Question: In my app, I have a searchview that displays search suggestions. I want the dropdown/spinner and text to be a particular color. Currently the only change I've been able to make is the text color of the inputted text via the following:
'''
<style name="MyApp.AutoCompleteTextView" parent="Widget.AppCompat.Light.AutoCompleteTextView">
<item name="android:textColor">@color/white</item>
<item name="android:textCursorDrawable">@null</item>
<item name="android:background">@color/myBackgroundColor</item>
</style>
'''
The app currently displays the searchview results like this:

What I would like to know is how would I go about changing parts like the searchHint color, the drop down background and the drop down item text color?
I am targeting API 19+
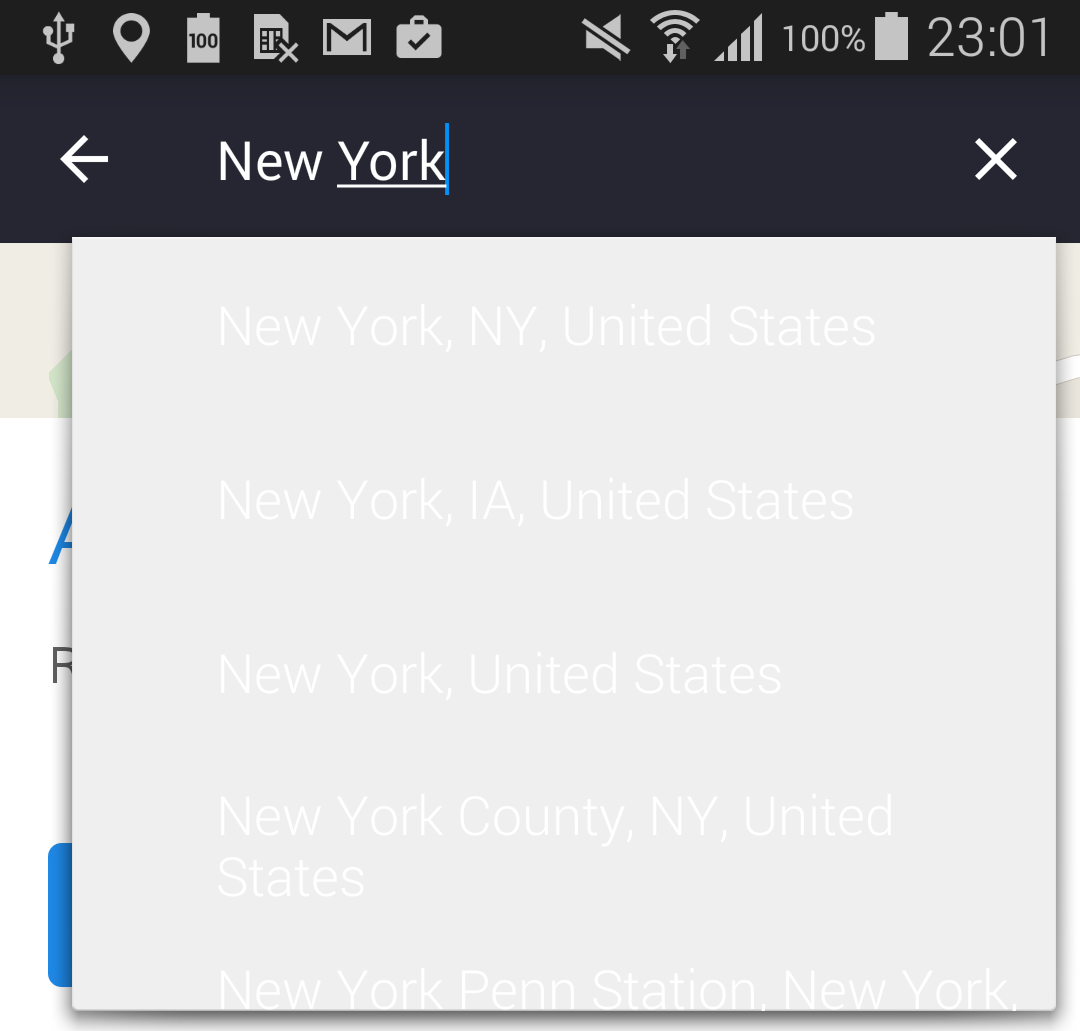
Answer: So after a lot of searching, the closest solution I can find to this is as follows (thanks to <URL>:
'''
SearchView searchView = new SearchView(context);
LinearLayout linearLayout1 = (LinearLayout) searchView.getChildAt(0);
LinearLayout linearLayout2 = (LinearLayout) linearLayout1.getChildAt(2);
LinearLayout linearLayout3 = (LinearLayout) linearLayout2.getChildAt(1);
AutoCompleteTextView autoComplete = (AutoCompleteTextView) linearLayout3.getChildAt(0);
//Set the input text color
autoComplete.setTextColor(Color.WHITE);
// set the hint text color
autoComplete.setHintTextColor(Color.WHITE);
//Some drawable (e.g. from xml)
autoComplete.setDropDownBackgroundResource(R.drawable.drop_down_bg);
'''
It's not the most elegant but it has worked for me. The only question I have outstanding is how to change the suggested item text color. I am welcome to hear more optimal solutions to this problem